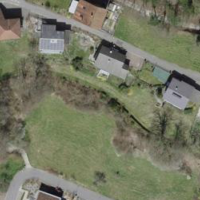
EUNIS habitat code: 55
Species observed at this site:
Fagus sylvatica